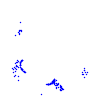
Particle: kaon